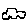
Label: car